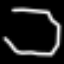
Label: octagon